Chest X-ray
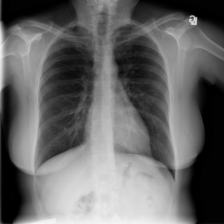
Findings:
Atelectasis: negative
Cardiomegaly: negative
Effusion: negative
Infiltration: negative
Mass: negative
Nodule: negative
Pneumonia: negative
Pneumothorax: negative
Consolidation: negative
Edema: negative
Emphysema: negative
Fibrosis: negative
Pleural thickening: negative
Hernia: negative